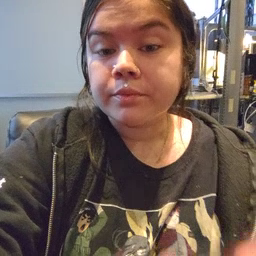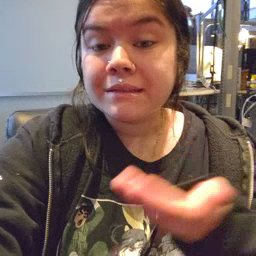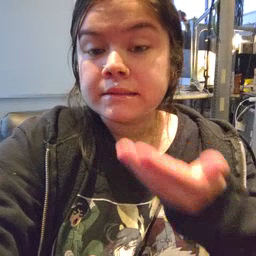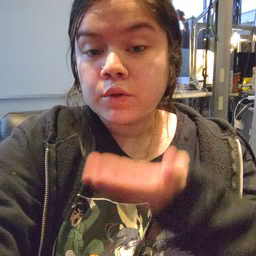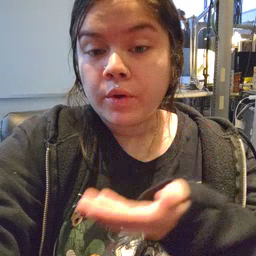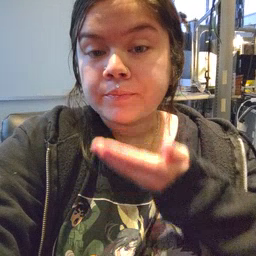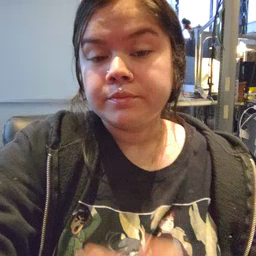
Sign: cereal